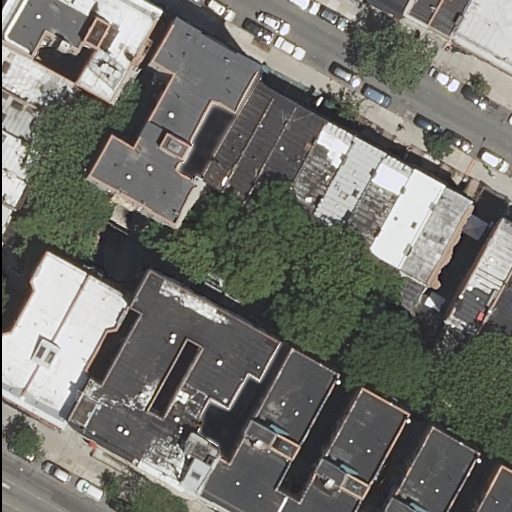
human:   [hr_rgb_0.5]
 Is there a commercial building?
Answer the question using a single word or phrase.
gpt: no

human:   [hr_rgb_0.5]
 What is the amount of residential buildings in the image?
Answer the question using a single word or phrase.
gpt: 31

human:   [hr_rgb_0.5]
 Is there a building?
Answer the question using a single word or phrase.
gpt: yes

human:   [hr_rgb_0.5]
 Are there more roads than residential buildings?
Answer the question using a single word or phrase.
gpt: no

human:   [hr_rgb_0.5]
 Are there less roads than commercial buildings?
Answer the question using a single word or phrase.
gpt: no

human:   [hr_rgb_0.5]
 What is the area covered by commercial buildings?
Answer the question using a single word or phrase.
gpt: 0m2

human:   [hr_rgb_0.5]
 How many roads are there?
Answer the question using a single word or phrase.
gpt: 2

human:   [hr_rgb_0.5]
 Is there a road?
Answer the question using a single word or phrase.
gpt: yes

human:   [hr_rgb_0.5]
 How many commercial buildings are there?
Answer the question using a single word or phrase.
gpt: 0

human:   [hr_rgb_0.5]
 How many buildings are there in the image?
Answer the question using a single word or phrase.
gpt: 31

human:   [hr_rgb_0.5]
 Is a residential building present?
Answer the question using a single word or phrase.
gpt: yes

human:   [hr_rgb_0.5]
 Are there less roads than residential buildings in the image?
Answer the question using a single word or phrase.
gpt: yes

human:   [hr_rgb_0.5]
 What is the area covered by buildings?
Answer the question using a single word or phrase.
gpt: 5098m2

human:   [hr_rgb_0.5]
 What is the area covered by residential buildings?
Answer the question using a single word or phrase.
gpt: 5098m2

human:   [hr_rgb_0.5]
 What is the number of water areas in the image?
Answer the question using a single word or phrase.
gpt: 0

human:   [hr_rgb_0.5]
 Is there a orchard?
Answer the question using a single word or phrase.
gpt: no

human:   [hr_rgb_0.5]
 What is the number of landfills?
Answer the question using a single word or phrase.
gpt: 0

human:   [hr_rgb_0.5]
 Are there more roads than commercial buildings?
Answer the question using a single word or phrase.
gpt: yes

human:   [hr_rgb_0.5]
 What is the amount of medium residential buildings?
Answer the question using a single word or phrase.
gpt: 18

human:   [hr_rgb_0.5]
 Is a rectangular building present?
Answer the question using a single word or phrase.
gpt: yes

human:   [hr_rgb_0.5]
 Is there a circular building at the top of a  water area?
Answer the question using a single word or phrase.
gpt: no

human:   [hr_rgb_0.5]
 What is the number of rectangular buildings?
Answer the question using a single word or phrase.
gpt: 22

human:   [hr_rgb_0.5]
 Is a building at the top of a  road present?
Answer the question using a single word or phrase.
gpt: yes

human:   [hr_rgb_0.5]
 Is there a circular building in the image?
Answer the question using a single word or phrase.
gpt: no

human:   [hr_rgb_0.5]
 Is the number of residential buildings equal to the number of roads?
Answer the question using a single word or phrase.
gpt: no

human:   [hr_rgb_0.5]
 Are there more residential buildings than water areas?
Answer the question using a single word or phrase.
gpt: yes

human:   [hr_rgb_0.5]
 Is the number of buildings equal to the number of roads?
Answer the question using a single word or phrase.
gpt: no

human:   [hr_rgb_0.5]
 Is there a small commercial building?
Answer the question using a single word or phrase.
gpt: no

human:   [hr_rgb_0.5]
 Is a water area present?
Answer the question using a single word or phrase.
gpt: no

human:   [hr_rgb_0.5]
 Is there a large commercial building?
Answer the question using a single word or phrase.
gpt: no

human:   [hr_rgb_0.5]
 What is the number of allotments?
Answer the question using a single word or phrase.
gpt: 0

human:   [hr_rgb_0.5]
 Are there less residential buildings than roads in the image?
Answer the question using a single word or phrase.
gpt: no

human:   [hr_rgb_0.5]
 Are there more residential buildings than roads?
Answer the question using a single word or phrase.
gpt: yes

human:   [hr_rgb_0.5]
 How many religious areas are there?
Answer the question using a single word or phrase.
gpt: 0

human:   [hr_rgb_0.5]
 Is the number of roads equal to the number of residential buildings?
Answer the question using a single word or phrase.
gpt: no

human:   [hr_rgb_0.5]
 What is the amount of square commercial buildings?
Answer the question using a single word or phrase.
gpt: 0

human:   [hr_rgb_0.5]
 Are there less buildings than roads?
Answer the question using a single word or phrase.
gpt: no

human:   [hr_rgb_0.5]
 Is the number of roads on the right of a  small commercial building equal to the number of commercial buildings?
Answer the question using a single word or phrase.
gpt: yes

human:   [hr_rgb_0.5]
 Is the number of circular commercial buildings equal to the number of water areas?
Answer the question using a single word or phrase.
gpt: yes

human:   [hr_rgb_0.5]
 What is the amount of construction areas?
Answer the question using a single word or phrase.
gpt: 0

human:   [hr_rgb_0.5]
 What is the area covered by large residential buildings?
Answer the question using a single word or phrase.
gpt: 1473m2

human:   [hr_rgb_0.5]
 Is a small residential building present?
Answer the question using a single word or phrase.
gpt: yes

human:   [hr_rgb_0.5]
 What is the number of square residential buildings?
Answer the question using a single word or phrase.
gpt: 0

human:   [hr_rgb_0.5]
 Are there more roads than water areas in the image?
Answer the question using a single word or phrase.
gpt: yes

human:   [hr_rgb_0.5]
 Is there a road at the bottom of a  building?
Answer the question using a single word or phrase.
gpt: yes

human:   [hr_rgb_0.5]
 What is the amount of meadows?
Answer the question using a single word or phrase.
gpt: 0

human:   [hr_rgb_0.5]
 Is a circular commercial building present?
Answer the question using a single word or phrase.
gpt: no

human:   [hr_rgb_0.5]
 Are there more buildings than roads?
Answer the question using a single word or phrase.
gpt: yes

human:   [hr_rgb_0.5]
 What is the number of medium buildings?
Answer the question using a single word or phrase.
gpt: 18

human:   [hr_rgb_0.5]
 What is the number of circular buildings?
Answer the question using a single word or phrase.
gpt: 0

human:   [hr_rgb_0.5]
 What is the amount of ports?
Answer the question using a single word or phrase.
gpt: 0

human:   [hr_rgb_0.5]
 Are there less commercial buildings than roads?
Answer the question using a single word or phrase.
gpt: yes

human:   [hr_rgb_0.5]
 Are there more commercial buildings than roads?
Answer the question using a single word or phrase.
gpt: no

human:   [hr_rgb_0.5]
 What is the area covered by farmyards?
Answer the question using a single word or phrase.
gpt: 0m2

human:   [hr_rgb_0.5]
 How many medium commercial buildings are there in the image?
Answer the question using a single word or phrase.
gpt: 0

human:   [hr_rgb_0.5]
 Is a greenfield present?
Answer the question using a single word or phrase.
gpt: no

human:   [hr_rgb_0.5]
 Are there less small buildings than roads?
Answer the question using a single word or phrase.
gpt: no

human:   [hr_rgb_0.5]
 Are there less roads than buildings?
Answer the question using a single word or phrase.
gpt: yes

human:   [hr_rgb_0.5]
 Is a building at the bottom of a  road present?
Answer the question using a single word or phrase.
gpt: yes

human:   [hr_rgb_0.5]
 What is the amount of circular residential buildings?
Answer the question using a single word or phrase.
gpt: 0

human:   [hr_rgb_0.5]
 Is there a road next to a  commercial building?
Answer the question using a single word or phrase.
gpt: no

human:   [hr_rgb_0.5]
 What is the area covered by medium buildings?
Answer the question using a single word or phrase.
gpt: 3145m2

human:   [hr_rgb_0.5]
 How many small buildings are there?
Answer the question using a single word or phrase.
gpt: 11

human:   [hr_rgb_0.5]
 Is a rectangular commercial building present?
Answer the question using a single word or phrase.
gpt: no